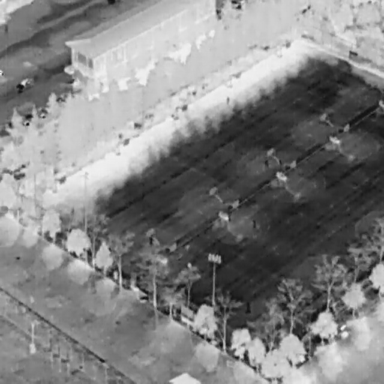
There are seven objects shown in the infrared image, including six People, and a Car.